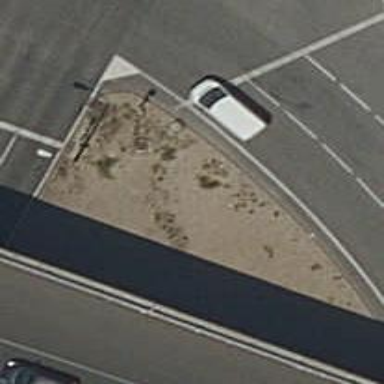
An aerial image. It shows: Kerb barrier.